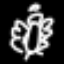
Label: angel